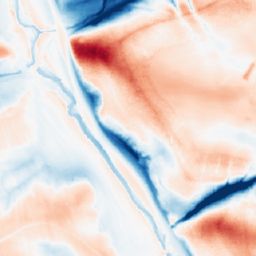
Category: classical
Decomposition family: gaussian_anisotropic
Decomposition parameters: sigma_x: 5
sigma_y: 20
Upsampling method: nearest
Upsampling parameters: scale: 2
Upsampling scale: 2